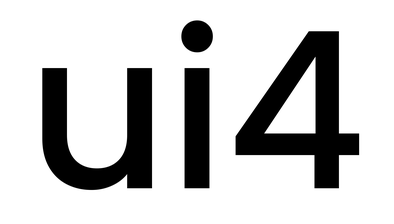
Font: Poppins-Medium